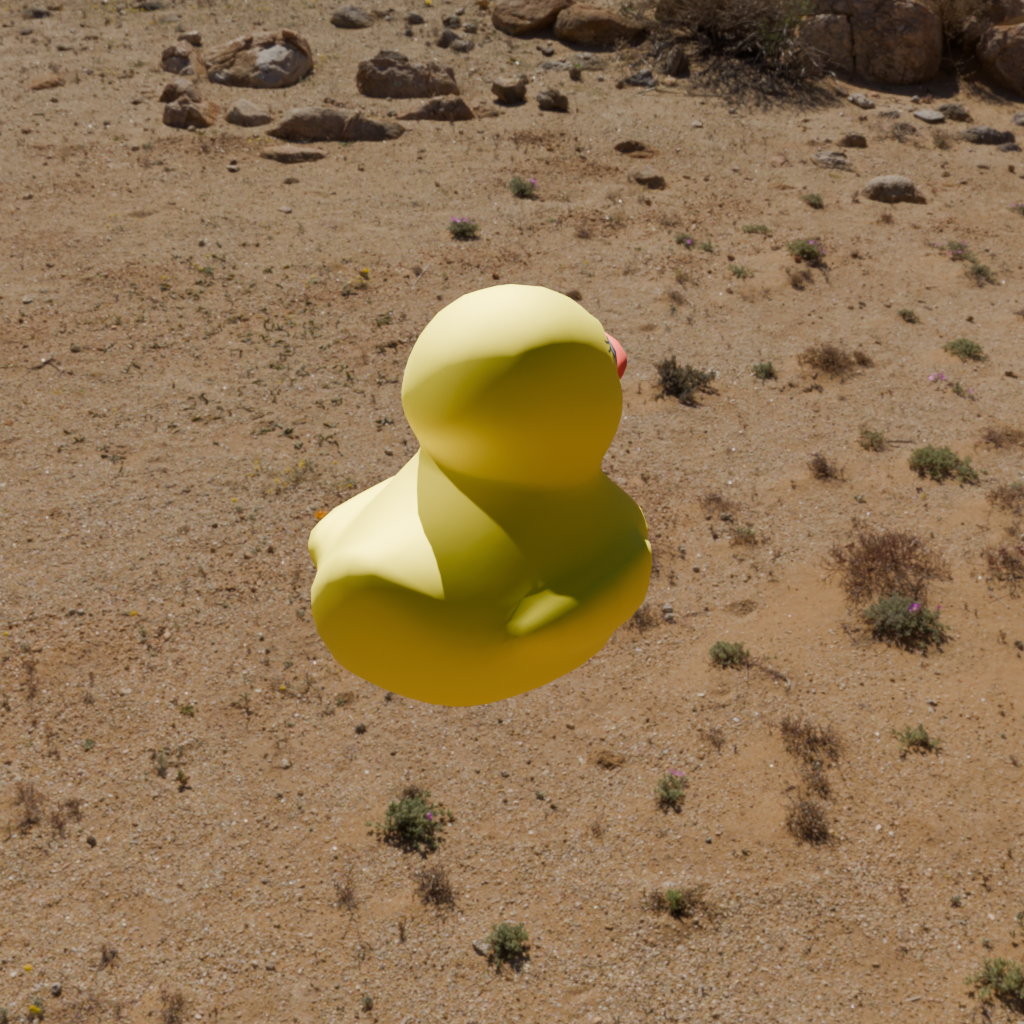
an image of a yellow rubber duck seen from <back_right> in a sunny desert landscape with a clear sky.